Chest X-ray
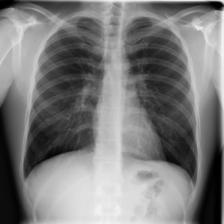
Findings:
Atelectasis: negative
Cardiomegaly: negative
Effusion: negative
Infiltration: negative
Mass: negative
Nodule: negative
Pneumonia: negative
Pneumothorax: negative
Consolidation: negative
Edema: negative
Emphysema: negative
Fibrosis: negative
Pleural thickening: negative
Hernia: negative